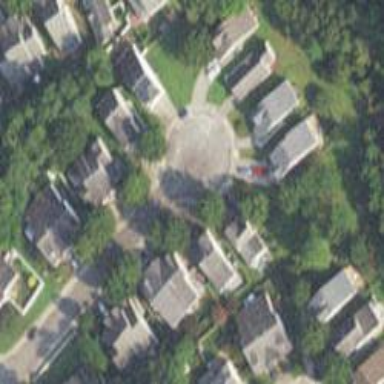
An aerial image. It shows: Turning circle on the road.